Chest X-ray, AP view. Patient: 14 years old, sex M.
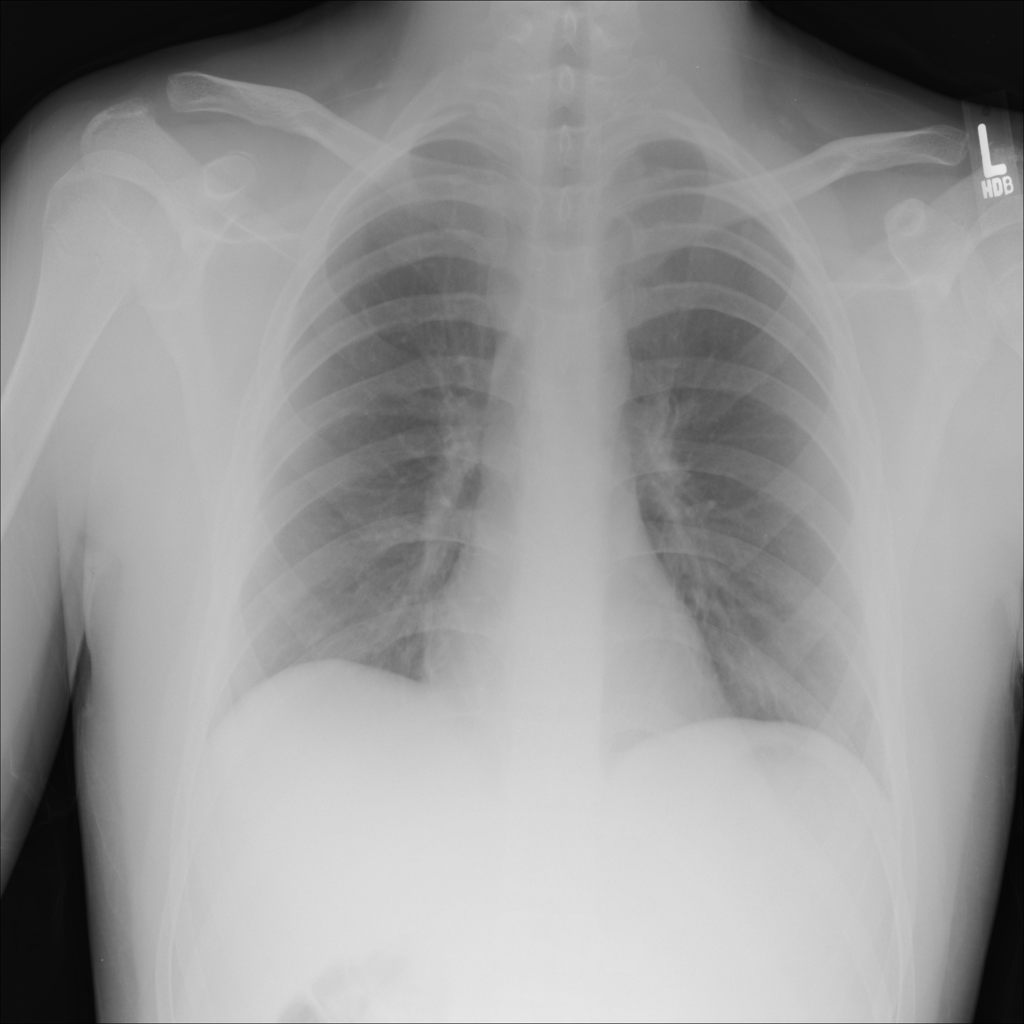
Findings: No Finding